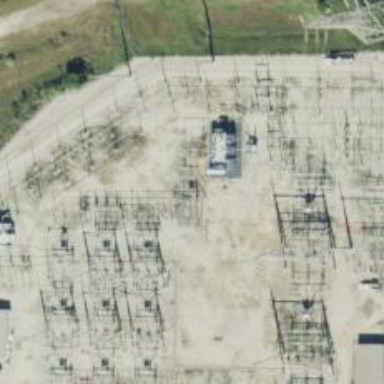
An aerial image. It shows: Switch used for power control.